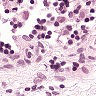
Metastatic tissue present: no